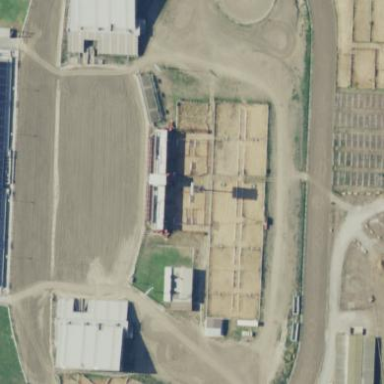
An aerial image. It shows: Dirt raceway for motor sports.